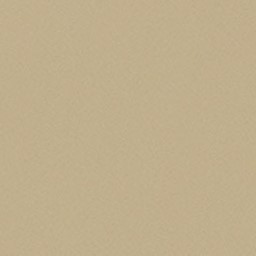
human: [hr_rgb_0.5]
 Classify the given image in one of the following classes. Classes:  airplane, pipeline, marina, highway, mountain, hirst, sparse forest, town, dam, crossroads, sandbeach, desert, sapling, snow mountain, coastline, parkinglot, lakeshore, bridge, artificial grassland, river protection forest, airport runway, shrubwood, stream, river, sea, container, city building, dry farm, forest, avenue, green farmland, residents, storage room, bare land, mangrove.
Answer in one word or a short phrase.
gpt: desert